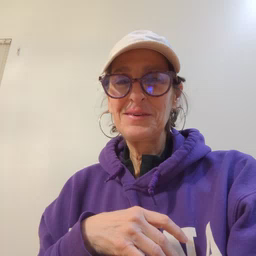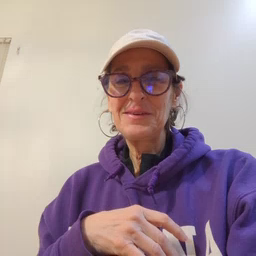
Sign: talk